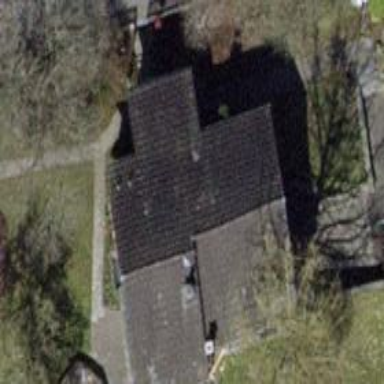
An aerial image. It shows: Gabled roof house.